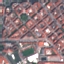
Label: Residential